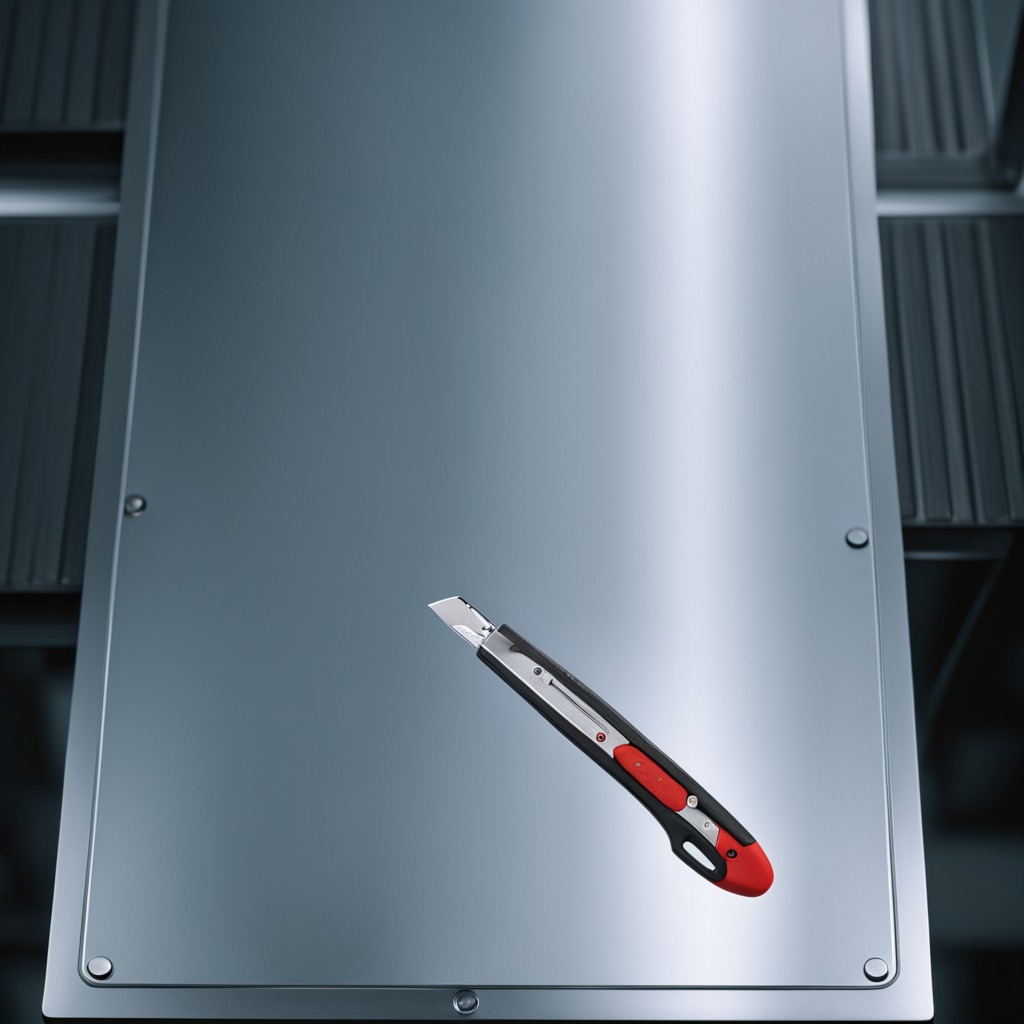
A utility knife lying on a metal table in a machine shop under fluorescent lights.